【题型】解答题　【知识点】立体几何　【难度】easy
（1）补画长方体 $ABCD-EFGH$（不要求写作法，但要写结论）。\\
（2）在补画出的长方体中，若长和宽相等，且高比宽多 3 厘米，用 96 厘米长的铁丝制作这个长方体框架。问：这个长方体框架的长、宽、高应分别是多少厘米？

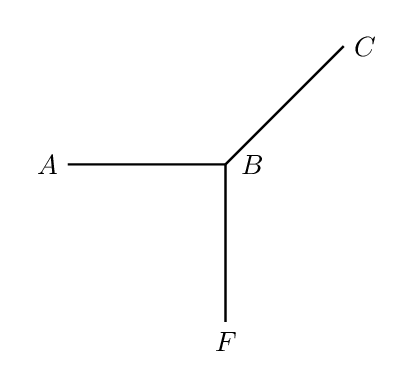
【解答】
\noindent \textbf{【答案】}（1）见解析；（2）这个长方体框架的长、宽、高应分别是 7 厘米、7 厘米、10 厘米。

% --- 分析部分 ---
\noindent \textbf{【分析】}（1）按照长方体的形状补全即可；\\

（2）设长方体的宽为 $x$ 厘米，则长为 $x$ 厘米，则高为 $(x+3)$ 厘米，根据用 96 厘米长的铁丝制作这个长方体框架列出方程，解方程即可得到答案。

% --- 解析部分 ---
\noindent \textbf{【解析】}（1）长方体 $ABCD-EFGH$ 如图所示，\\
（2）设长方体的宽为 $x$ 厘米，则长为 $x$ 厘米，则高为 $(x+3)$ 厘米，\\
由题意得，$4x + 4x + 4(x+3) = 96$，\\
解得 $x = 7$，\\
则 $x+3 = 7+3 = 10$，\\
答：这个长方体框架的长、宽、高应分别是 7 厘米、7 厘米、10 厘米。
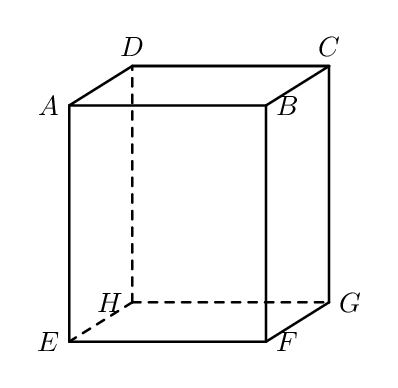